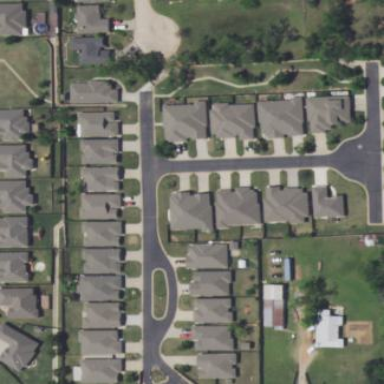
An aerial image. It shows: Neighborhood.